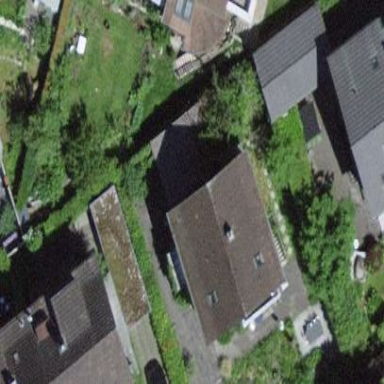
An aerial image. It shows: Building with roof made of roof tiles.